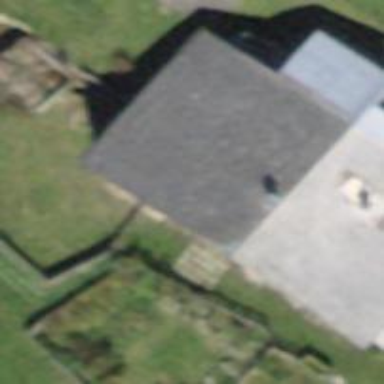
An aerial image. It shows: Barn.